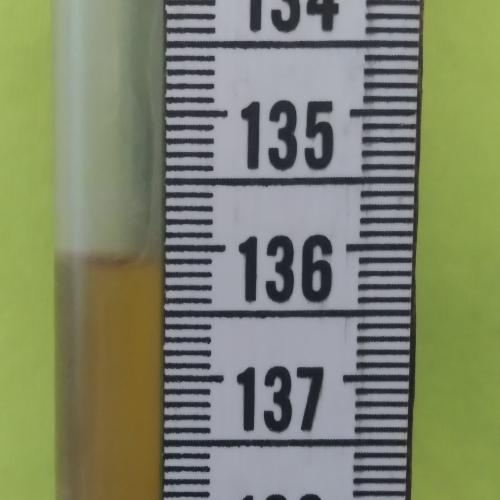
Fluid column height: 136.1 cm